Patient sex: M
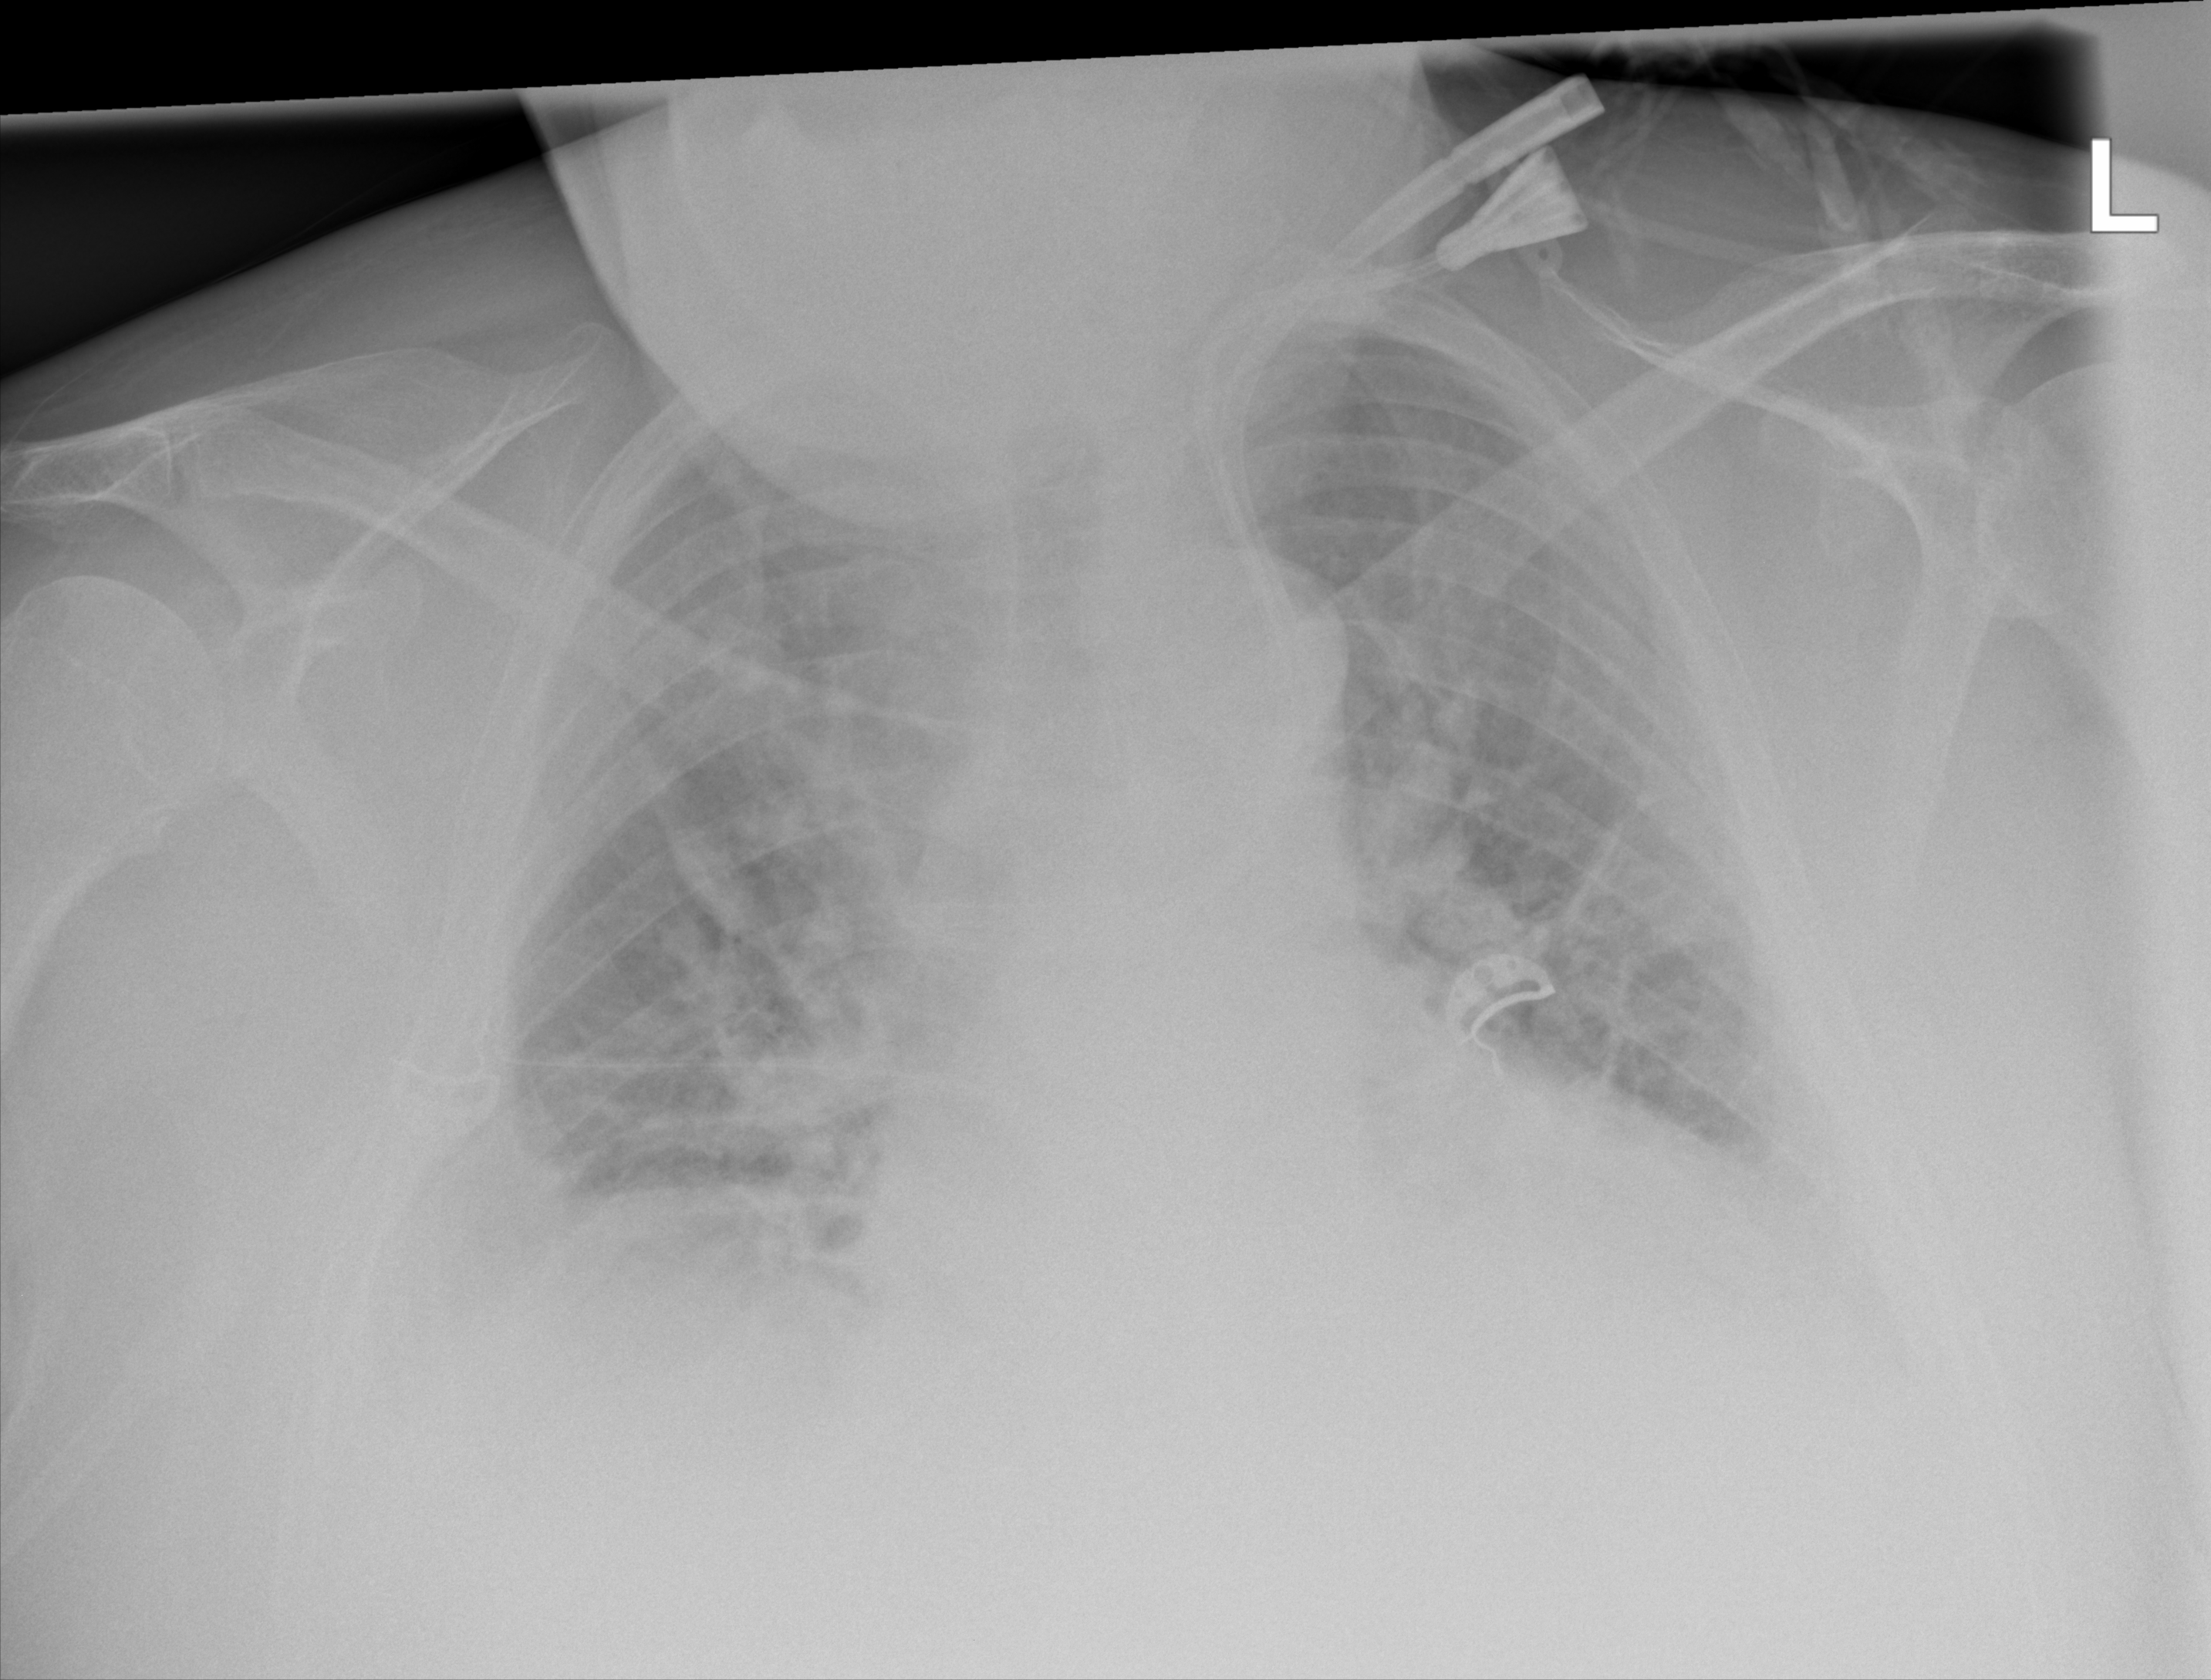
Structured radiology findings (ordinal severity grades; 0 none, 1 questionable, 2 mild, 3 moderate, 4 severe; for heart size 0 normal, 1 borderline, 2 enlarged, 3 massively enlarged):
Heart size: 2
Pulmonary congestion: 2
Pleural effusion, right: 2
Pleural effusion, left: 2
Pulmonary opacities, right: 2
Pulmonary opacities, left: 2
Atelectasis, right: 2
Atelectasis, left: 2